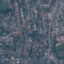
Land use / land cover: Residential